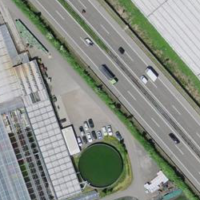
EUNIS habitat code: 57
Species observed at this site:
Cirsium vulgare